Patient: sex F, age 61
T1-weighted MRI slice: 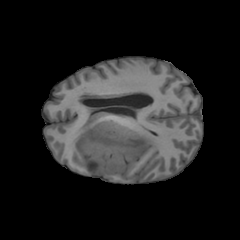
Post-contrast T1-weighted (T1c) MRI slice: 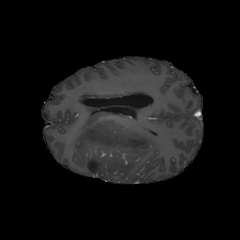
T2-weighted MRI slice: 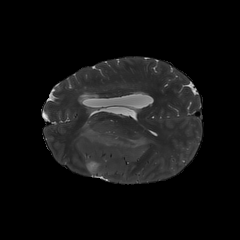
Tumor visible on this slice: yes
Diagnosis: Glioblastoma, IDH-wildtype
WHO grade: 4